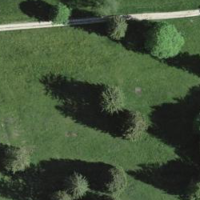
EUNIS habitat code: 44
Species observed at this site:
Primula veris